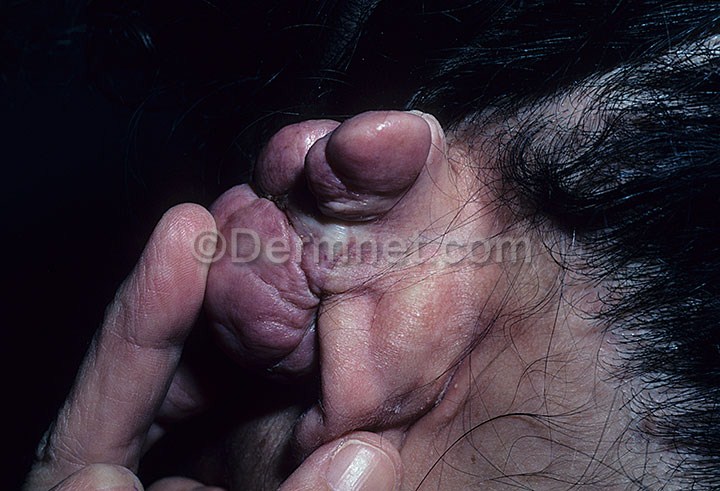
Disease: Seborrheic Keratoses and other Benign Tumors